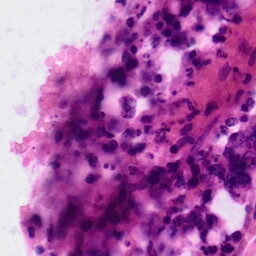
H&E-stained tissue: Colon